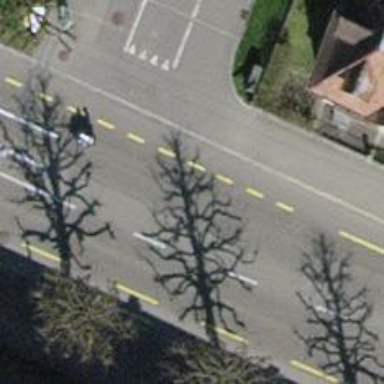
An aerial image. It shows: Primary highway with asphalt surface. It includes cycle lane with trolley wires.